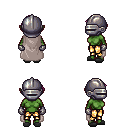
a pixel art fantasy rpg character, female body template, orc, green skin, gray cape, gold greaves, pink long mohawk hairstyle, metal helm, metal gloves, gray slippers, four views (front, back, left, right), 2x2 character sprite sheet, small pixel art, hard edges, no anti-aliasing